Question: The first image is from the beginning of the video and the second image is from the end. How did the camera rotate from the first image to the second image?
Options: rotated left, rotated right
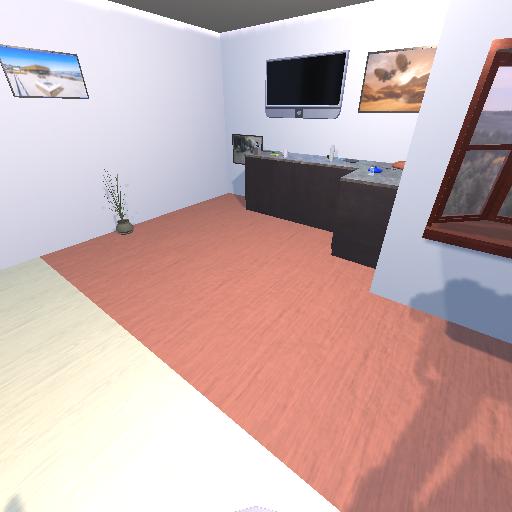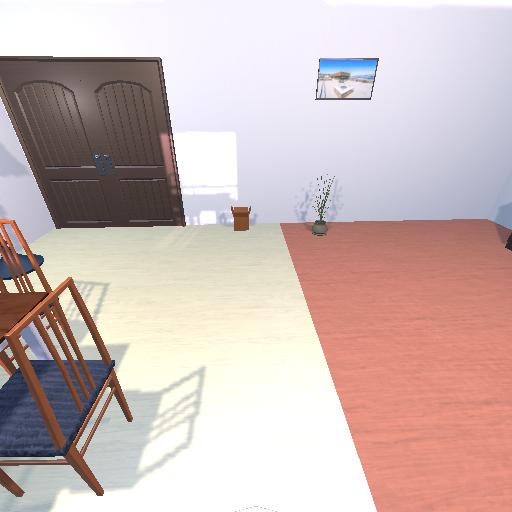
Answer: rotated left